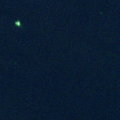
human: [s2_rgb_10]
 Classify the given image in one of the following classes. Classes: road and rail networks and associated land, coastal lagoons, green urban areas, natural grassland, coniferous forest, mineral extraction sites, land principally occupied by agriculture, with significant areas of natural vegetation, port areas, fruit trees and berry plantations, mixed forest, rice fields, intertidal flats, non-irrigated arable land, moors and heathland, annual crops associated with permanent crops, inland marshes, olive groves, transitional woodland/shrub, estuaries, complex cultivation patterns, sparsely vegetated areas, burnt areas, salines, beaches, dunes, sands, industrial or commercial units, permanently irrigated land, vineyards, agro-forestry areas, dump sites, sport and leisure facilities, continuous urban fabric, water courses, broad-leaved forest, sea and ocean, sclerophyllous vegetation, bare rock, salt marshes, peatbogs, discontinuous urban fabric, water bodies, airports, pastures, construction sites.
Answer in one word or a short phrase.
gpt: sea and ocean